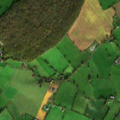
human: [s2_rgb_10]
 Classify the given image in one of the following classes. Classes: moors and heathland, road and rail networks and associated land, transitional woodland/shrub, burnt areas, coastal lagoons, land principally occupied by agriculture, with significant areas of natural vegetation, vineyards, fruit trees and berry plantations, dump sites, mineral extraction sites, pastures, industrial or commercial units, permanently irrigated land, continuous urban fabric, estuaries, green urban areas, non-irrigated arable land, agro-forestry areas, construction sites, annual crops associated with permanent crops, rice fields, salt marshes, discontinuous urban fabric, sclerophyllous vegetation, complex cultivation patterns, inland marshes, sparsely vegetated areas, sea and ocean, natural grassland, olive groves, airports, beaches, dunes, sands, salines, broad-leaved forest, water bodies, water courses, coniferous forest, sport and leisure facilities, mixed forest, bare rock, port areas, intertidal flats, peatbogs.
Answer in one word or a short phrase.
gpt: non-irrigated arable land, pastures, broad-leaved forest